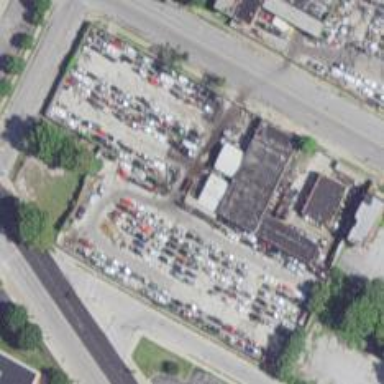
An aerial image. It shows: Scrap yard situated in industrial area.